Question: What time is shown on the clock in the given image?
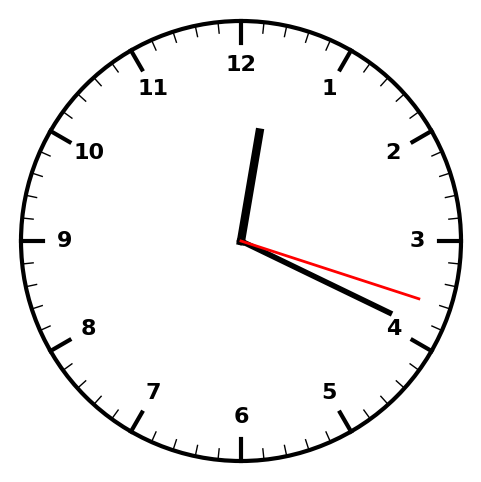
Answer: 12:19:18